【题型】选择题　【知识点】立体几何　【难度】medium
如图，正方体$ABCD-A_1B_1C_1D_1$中，$P,Q,R,S,T$分别为线段$A_1A$、$AB$、$BC$、$BD$、$BB_1$的中点，联结$A_1S$，$D_1T$，对空间任意两点$M,N$，若线段$MN$与线段$A_1S$不相交或与线段$D_1T$不相交，则称$M,N$两点可视，下列选项中与点$C_1$不可视的为（ ）

A. 点$A$
B. 点$P$
C. 点$Q$
D. 点$R$
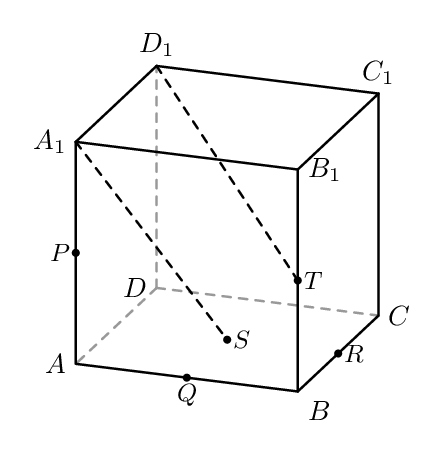
【解答】
\textbf{【答案】} B

\textbf{【知识点】} 异面直线的判定。

\textbf{【分析】} 根据新定义，结合异面直线的定义判断即可。

\textbf{【详解】}
对于A，连接$AD_1$，$BC_1$，$AC_1$，因为$D_1,A_2,C_1 \in$平面$D_1C_1BA$，$T \notin$平面$D_1C_1BA$，且$D_1 \in AC_1$，所以直线$D_1T$与$AC_1$是异面直线，所以点$C_1$与点$A$可视，故A错误。

对于B，连接$AC_1$，$PC_1$，$BD$，$AC$，得$A_1S,PC_1 \subset$平面$A_1C_1CA$，且$A_1S$与$PC_1$相交，连接$D_1P$，$PT$，$TC_1$，因为$D_1C_1 \parallel PT$，$D_1C_1=PT$，所以四边形$D_1C_1PT$是平行四边形，得$D_1T$与$PC_1$相交，所以点$C_1$与点$P$不可视，故B正确。

对于C，连接$AC_1$，$AC$，$C_1Q$，因为$A_1,S,C_1 \in$平面$A_1C_1CA$，$Q \notin$平面$A_1C_1CA$，且$C_1 \notin A_1S$，所以直线$A_1S$与$QC_1$是异面直线，所以点$C_1$与点$Q$可视，故C错误。

对于D，如图，连接$RC_1$，$TC_1$，$TD_1$，因为$C_1,T,D_1 \in$平面$D_1C_1T$，$R \notin$平面$D_1C_1T$，且$C_1 \in D_1T$，所以直线$D_1T$与$RC_1$是异面直线，所以点$C_1$与点$R$可视，故D错误。

故选：B。

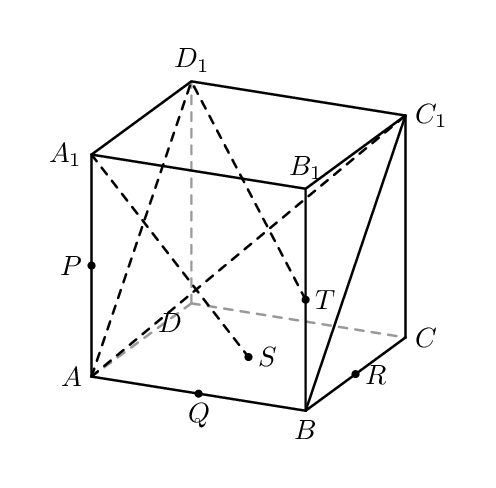
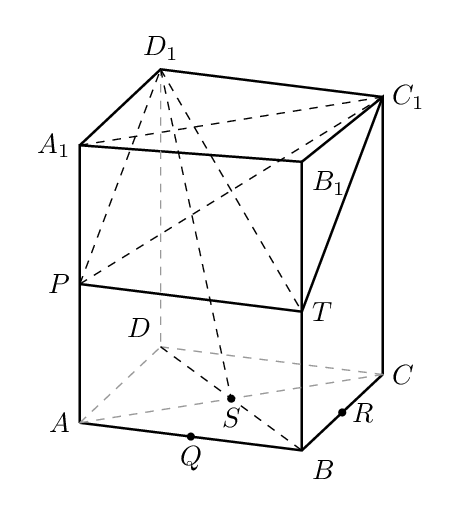
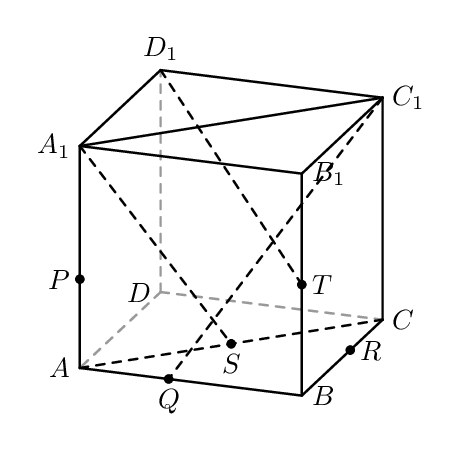
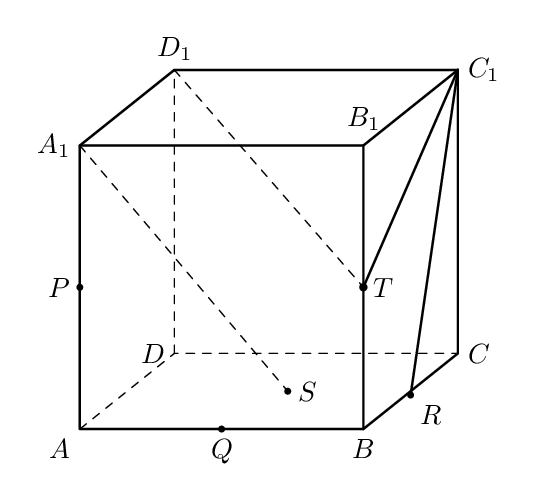